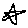
Label: star